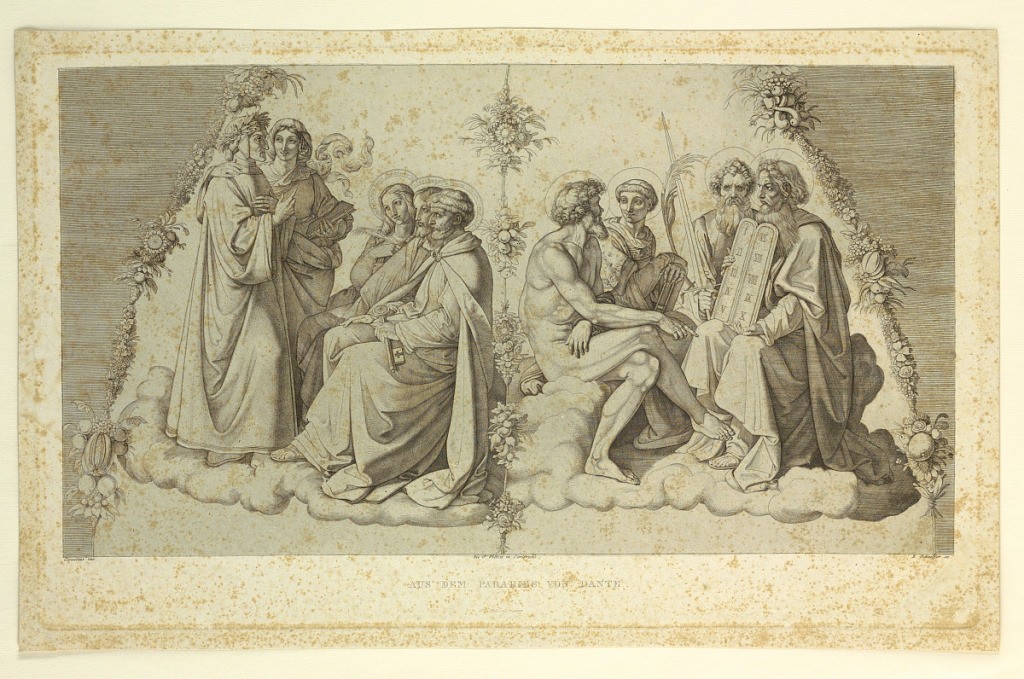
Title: Dante's Paradise
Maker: Eugen Eduard Schäffer, German, 1802 - 1871
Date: ca. 1820
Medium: Engraving on paper
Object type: Print
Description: Dante's Paradise.